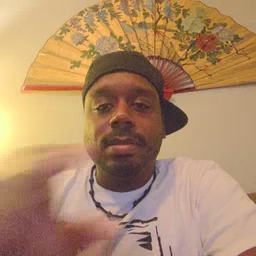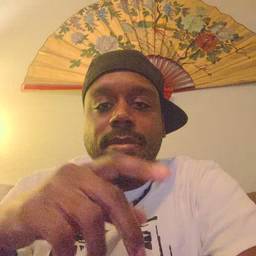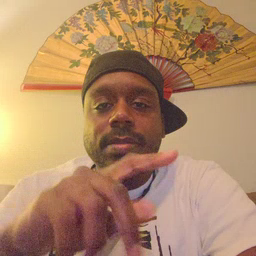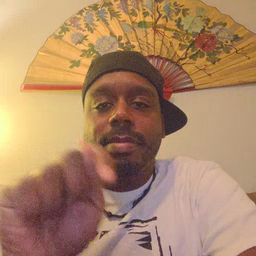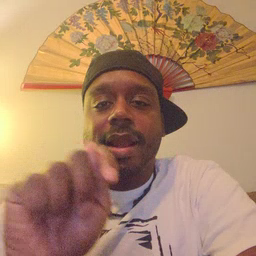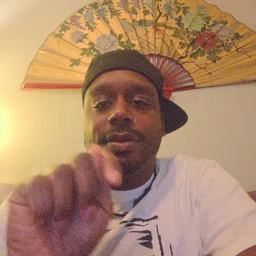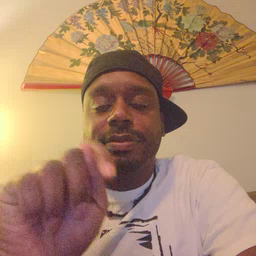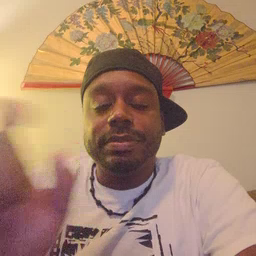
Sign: potty